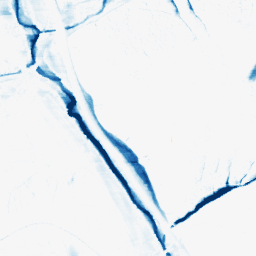
Category: morphological
Decomposition family: morphological_ellipse
Decomposition parameters: operation: closing
width: 5
height: 20
Upsampling method: sinc_hamming
Upsampling parameters: scale: 2
kernel_size: 16
Upsampling scale: 2